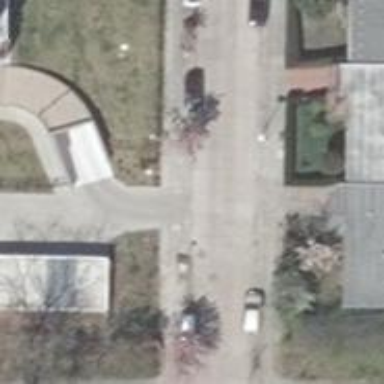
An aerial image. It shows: Residential road with concrete surface. There are sidewalks on both sides.